Question: I have already seen another similar question in : <URL>
But this solution doesn't work in my plot as I have two-factors boxplots.
This is what I tried:
Here is my data:
'''
> dput(Simp_Shan_Baseline_Grp[1:5,1:20])
structure(list(Datasets = structure(1:5, .Label = c("30001.10001.Visit.1.Baseline.Day.0.1h..",
"30001.10002.Visit.1.Baseline.Day.0.1h..", "30001.10003.Visit.1.Baseline.Day.0.1h..",
"30001.10004.Visit.1.Baseline.Day.0.1h..", "30001.10005.Visit.1.Baseline.Day.0.1h..",
"30001.10006.Visit.1.Baseline.Day.0.1h..", "30004.10001.Visit.1.Baseline.Day.0.1h..",
"30004.10002.Visit.1.Baseline.Day.0.1h..", "30004.10003.Visit.1.Baseline.Day.0.1h..",
"30004.10004.Visit.1.Baseline.Day.0.1h..", "30004.10006.Visit.1.Baseline.Day.0.1h..",
"30004.10007.Visit.1.Baseline.Day.0.1h..", "30004.10008.Visit.1.Baseline.Day.0.1h..",
"30005.10001.Visit.1.Baseline.Day.0.1h..", "30005.10002.Visit.1.Baseline",
"30005.10003.Visit.1.Baseline.Day.0.1h..", "30005.10004.Visit.1.Baseline.Day.0.1h..",
"30005.10005.Visit.1.Baseline.Day.0.1h..", "30005.10006.Visit.1.Baseline.Day.0.1h..",
"30005.10007.Visit.1.Baseline.Day.0.1h..", "30005.10008.Visit.1.Baseline.Day.0.1h..",
"30005.10009.Visit.1.Baseline.Day.0.1h..", "30006.10001.Visit.1.Baseline",
"30006.10002.Visit.1.Baseline", "30007.10001.Visit.1.Baseline.Day.0.1h..",
"30007.10002.Visit.1.Baseline.Day.0.1h..", "30008.10001.Visit.1.Baseline.Day.0.1h..",
"30008.10002.Visit.1.Baseline.Day.0.1h..", "30008.10003.Visit.1.Baseline",
"30008.10004.Visit.1.Baseline", "30008.10005.Visit.1.Baseline.Day.0.1h..",
"30008.10006.Visit.1.Baseline.Day.0.1h..", "30008.10007.Visit.1.Baseline.Day.0.1h..",
"30008.10008.Visit.1.Baseline.Day.0.1h..", "30009.10001.Visit.1.Baseline.Day.0.1h..",
"30009.10002.Visit.1.Baseline.Day.0.1h..", "30009.10003.Visit.1.Baseline.Day.0.1h..",
"30009.10004.Visit.1.Baseline.Day.0.1h..", "30009.10005.Visit.1.Baseline.Day.0.1h..",
"30009.10007.Visit.1.Baseline.Day.0.1h..", "30010.10001.Visit.1.Baseline.Day.0.1h..",
"30010.10002.Visit.1.Baseline.Day.0.1h..", "32005.10001.Visit.1.Baseline.Day.0.1h..",
"33001.10001.Visit.1.Baseline.Day.0.1h..", "33001.10002.Visit.1.Baseline.Day.0.1h..",
"33001.10003.Visit.1.Baseline.Day.0.1h..", "33001.10004.Visit.1.Baseline.Day.0.1h..",
"33001.10005.Visit.1.Baseline.Day.0.1h..", "33001.10006.Visit.1.Baseline.Day.0.1h..",
"33002.10001.Visit.1.Baseline.Day.0.1h..", "33002.10002.Visit.1.Baseline.Day.0.1h..",
"33002.10003.Visit.1.Baseline.Day.0.1h..", "33002.10004.Visit.1.Baseline.Day.0.1h..",
"33004.10001.Visit.1.Baseline.Day.0.1h..", "33005.10001.Visit.1.Baseline",
"33005.10002.Visit.1.Baseline.Day.0.1h..", "33005.10004.Visit.1.Baseline.Day.0.1h..",
"33006.10001.Visit.1.Baseline.Day.0.1h..", "33006.10002.Visit.1.Baseline.Day.0.1h..",
"33006.10003.Visit.1.Baseline.Day.0.1h..", "33006.10005.Unscheduled.Visit.F.Day.0.8h..",
"33006.10006.Visit.1.Baseline.Day.0.1h..", "33009.10001.Visit.1.Baseline.Day.0.1h..",
"33009.10002.Visit.1.Baseline.Day.0.1h..", "33009.10003.Visit.1.Baseline.Day.0.1h..",
"33009.10004.Visit.1.Baseline.Day.0.1h..", "33009.10005.Visit.1.Baseline.Day.0.1h..",
"34003.10001.Visit.1.Baseline.Day.0.1h..", "34003.10002.Visit.1.Baseline.Day.0.1h..",
"34003.10003.Visit.1.Baseline.Day.0.1h..", "34003.10004.Visit.1.Baseline.Day.0.1h..",
"34003.10005.Visit.1.Baseline.Day.0.1h..", "34003.10006.Visit.1.Baseline.Day.0.1h..",
"34003.10007.Visit.1.Baseline.Day.0.1h..", "34003.10008.Visit.1.Baseline.Day.0.1h..",
"34004.10001.Visit.1.Baseline.Day.0.1h..", "34004.10002.Visit.1.Baseline.Day.0.1h..",
"34004.10003.Visit.1.Baseline.Day.0.1h..", "34004.10004.Visit.1.Baseline.Day.0.1h..",
"34004.10005.Visit.1.Baseline", "35104.10001.Visit.1.Baseline.Day.0.1h..",
"35106.10001.Unscheduled.Visit.R.Day.0.7h..", "35107.10001.Visit.1.Baseline.Day.0.1h..",
"35801.10001.Visit.1.Baseline", "35802.10002.Visit.1.Baseline.Day.0.1h..",
"35802.10003.Visit.1.Baseline.Day.0.1h..", "36001.10001.Visit.1.Baseline.Day.0.1h..",
"36001.10002.Visit.1.Baseline.Day.0.1h..", "36004.10003.Visit.1.Baseline.Day.0.1h..",
"36004.10004.Visit.1.Baseline.Day.0.1h..", "36004.10005.Visit.1.Baseline.Day.0.1h..",
"36004.10006.Visit.1.Baseline.Day.0.1h..", "36005.10001.Visit.1.Baseline.Day.0.1h..",
"36007.10001.Visit.1.Baseline.Day.0.1h..", "36008.10001.Visit.1.Baseline.Day.0.1h..",
"36008.10005.Visit.1.Baseline.Day.0.1h..", "36008.10007.Visit.1.Baseline.Day.0.1h..",
"36008.10012.Visit.1.Baseline.Day.0.1h..", "36008.10017.Visit.1.Baseline.Day.0.1h..",
"36008.10018.Visit.1.Baseline.Day.0.1h..", "36008.10020.Visit.1.Baseline.Day.0.1h..",
"36008.10021.Visit.1.Baseline.Day.0.1h..", "36008.10022.Visit.1.Baseline.Day.0.1h..",
"36009.10001.Visit.1.Baseline.Day.0.1h..", "36009.10002.Visit.1.Baseline.Day.0.1h..",
"36009.10003.Visit.1.Baseline.Day.0.1h..", "36009.10004.Visit.1.Baseline.Day.0.1h..",
"36009.10005.Visit.1.Baseline.Day.0.1h..", "36009.10006.Visit.1.Baseline.Day.0.1h..",
"36010.10001.Visit.1.Baseline.Day.0.1h..", "36010.10002.Visit.1.Baseline.Day.0.1h..",
"36010.10003.Visit.1.Baseline.Day.0.1h..", "38501.10001.Visit.1.Baseline.Day.0.1h..",
"38501.10002.Visit.1.Baseline.Day.0.1h..", "38501.10003.Visit.1.Baseline.Day.0.1h..",
"38505.10001.Visit.1.Baseline.Day.0.1h..", "38505.10002.Visit.1.Baseline.Day.0.1h..",
"38506.10001.Visit.1.Baseline.Day.0.1h..", "38506.10002.Visit.1.Baseline.Day.0.1h..",
"38506.10003.Visit.1.Baseline.Day.0.1h..", "38506.10004.Visit.1.Baseline.Day.0.1h..",
"38601.10001.Visit.1.Baseline.Day.0.1h..", "38601.10003.Visit.1.Baseline.Day.0.1h..",
"38601.10004.Visit.1.Baseline.Day.0.1h..", "38601.10006.Visit.1.Baseline.Day.0.1h..",
"38601.10007.Visit.1.Baseline", "38602.10001.Visit.1.Baseline.Day.0.1h..",
"38602.10002.Visit.1.Baseline.Day.0.1h..", "38603.10002.Visit.1.Baseline.Day.0.1h..",
"38603.10003.Visit.1.Baseline.Day.0.1h..", "39001.10001.Visit.1.Baseline",
"39001.10002.Visit.1.Baseline", "39001.10003.Visit.1.Baseline",
"39001.10004.Visit.1.Baseline.Day.0.1h..", "39001.10005.Visit.1.Baseline",
"39001.10006.Visit.1.Baseline.Day.0.1h..", "39001.10007.Visit.1.Baseline",
"39001.10008.Visit.1.Baseline", "39001.10009.Visit.1.Baseline",
"39001.10010.Visit.1.Baseline.Day.0.1h..", "39002.10001.Visit.1.Baseline.Day.0.1h..",
"39003.10001.Visit.1.Baseline", "39004.10001.Visit.1.Baseline.Day.0.1h..",
"39004.10002.Visit.1.Baseline.Day.0.1h..", "39004.10003.Visit.1.Baseline.Day.0.1h..",
"39005.10001.Visit.1.Baseline.Day.0.1h..", "39005.10002.Visit.1.Baseline.Day.0.1h..",
"39006.10001.Visit.1.Baseline.Day.0.1h..", "39006.10002.Visit.1.Baseline.Day.0.1h..",
"39006.10003.Visit.1.Baseline.Day.0.1h..", "39006.10004.Visit.1.Baseline.Day.0.1h..",
"39006.10005.Visit.1.Baseline.Day.0.1h..", "39006.10006.Visit.1.Baseline.Day.0.1h..",
"39007.10001.Visit.1.Baseline.Day.0.1h..", "39007.10002.Visit.1.Baseline.Day.0.1h..",
"39007.10003.Visit.1.Baseline.Day.0.1h..", "39010.10001.Visit.1.Baseline.Day.0.1h..",
"40001.10002.Visit.1.Baseline.Day.0.1h..", "40001.10003.Visit.1.Baseline.Day.0.1h..",
"40001.10005.Visit.1.Baseline", "40001.10006.Visit.1.Baseline",
"40001.10007.Visit.1.Baseline", "40001.10011.Visit.1.Baseline.Day.0.1h..",
"40001.10013.Visit.1.Baseline", "40001.10014.Visit.1.Baseline",
"40001.10015.Visit.1.Baseline.Day.0.1h..", "40001.10016.Visit.1.Baseline.Day.0.1h..",
"40001.10017.Visit.1.Baseline.Day.0.1h..", "40001.10019.Visit.1.Baseline.Day.0.1h..",
"40002.10001.Visit.1.Baseline.Day.0.1h..", "40002.10002.Visit.1.Baseline.Day.0.1h..",
"40002.10003.Visit.1.Baseline", "40002.10004.Visit.1.Baseline.Day.0.1h..",
"40002.10005.Visit.1.Baseline", "40002.10006.Visit.1.Baseline",
"40002.10007.Visit.1.Baseline.Day.0.1h..", "40002.10008.Visit.1.Baseline",
"40002.10009.Visit.1.Baseline.Day.0.1h..", "40002.10010.Visit.1.Baseline",
"40002.10012.Visit.1.Baseline", "40002.10013.Visit.1.Baseline.Day.0.1h..",
"40002.10014.Visit.1.Baseline", "40002.10015.Visit.1.Baseline.Day.0.1h..",
"40002.10016.Visit.1.Baseline", "40002.10017.Visit.1.Baseline",
"40003.10001.Visit.1.Baseline.Day.0.1h..", "40003.10002.Visit.1.Baseline.Day.0.1h..",
"40003.10003.Visit.1.Baseline.Day.0.1h..", "40003.10004.Visit.1.Baseline.Day.0.1h..",
"40003.10005.Visit.1.Baseline.Day.0.1h..", "40003.10006.Visit.1.Baseline",
"40003.10007.Visit.1.Baseline.Day.0.1h..", "40003.10008.Visit.1.Baseline.Day.0.1h..",
"40003.10009.Visit.1.Baseline", "40003.10010.Visit.1.Baseline.Day.0.1h..",
"40003.10011.Visit.1.Baseline.Day.0.1h..", "40003.10012.Visit.1.Baseline.Day.0.1h..",
"40003.10013.Visit.1.Baseline", "40003.10014.Visit.1.Baseline.Day.0.1h..",
"40003.10015.Visit.1.Baseline.Day.0.1h..", "40003.10016.Visit.1.Baseline.Day.0.1h..",
"41001.10001.Visit.1.Baseline.Day.0.1h..", "41001.10002.Visit.1.Baseline.Day.0.1h..",
"41001.10003.Visit.1.Baseline.Day.0.1h..", "41002.10001.Visit.1.Baseline.Day.0.1h..",
"41004.10001.Visit.1.Baseline.Day.0.1h..", "42001.10001.Visit.1.Baseline.Day.0.1h..",
"42001.10002.Visit.1.Baseline.Day.0.1h..", "42001.10004.Visit.1.Baseline.Day.0.1h..",
"42001.10005.Visit.1.Baseline.Day.0.1h..", "42001.10006.Visit.1.Baseline.Day.0.1h..",
"42001.10007.Visit.1.Baseline.Day.0.1h..", "42001.10008.Visit.1.Baseline.Day.0.1h..",
"42002.10001.Visit.1.Baseline.Day.0.1h..", "42002.10002.Visit.1.Baseline.Day.0.1h..",
"42002.10003.Visit.1.Baseline", "42002.10004.Visit.1.Baseline.Day.0.1h..",
"42003.10001.Visit.1.Baseline.Day.0.1h..", "42003.10002.Visit.1.Baseline.Day.0.1h..",
"42003.10004.Visit.1.Baseline.Day.0.1h..", "42004.10001.Visit.1.Baseline",
"42004.10002.Visit.1.Baseline", "42004.10003.Visit.1.Baseline.Day.0.1h..",
"42004.10004.Visit.1.Baseline.Day.0.1h..", "42005.10001.Visit.1.Baseline.Day.0.1h..",
"42005.10002.Visit.1.Baseline.Day.0.1h..", "42005.10003.Unscheduled.Visit.R.Day.0.7h..",
"42005.10004.Visit.1.Baseline.Day.0.1h..", "42005.10005.Visit.1.Baseline.Day.0.1h..",
"42005.10006.Visit.1.Baseline", "42005.10007.Visit.1.Baseline.Day.0.1h..",
"42005.10008.Visit.1.Baseline.Day.0.1h..", "43001.10001.Visit.1.Baseline.Day.0.1h..",
"43002.10001.Visit.1.Baseline.Day.0.1h..", "43002.10002.Visit.1.Baseline.Day.0.1h..",
"43003.10001.Visit.1.Baseline", "44003.10001.Visit.1.Baseline",
"44005.10002.Visit.1.Baseline.Day.0.1h..", "44005.10003.Visit.1.Baseline.Day.0.1h..",
"44008.10006.Visit.1.Baseline.Day.0.1h..", "44008.10009.Visit.1.Baseline.Day.0.1h..",
"44008.10011.Visit.1.Baseline", "44008.10013.Visit.1.Baseline",
"45004.10001.Visit.1.Baseline.Day.0.1h..", "45004.10003.Visit.1.Baseline",
"46001.10001.Visit.1.Baseline.Day.0.1h..", "46001.10002.Visit.1.Baseline.Day.0.1h..",
"46001.10003.Visit.1.Baseline.Day.0.1h..", "46001.10004.Visit.1.Baseline.Day.0.1h..",
"46001.10005.Visit.1.Baseline.Day.0.1h..", "46002.10001.Visit.1.Baseline.Day.0.1h..",
"46002.10003.Visit.1.Baseline.Day.0.1h..", "46004.10001.Visit.1.Baseline.Day.0.1h..",
"46005.10001.Visit.1.Baseline.Day.0.1h..", "46005.10003.Visit.1.Baseline.Day.0.1h..",
"48002.10001.Visit.1.Baseline.Day.0.1h..", "48002.10002.Visit.1.Baseline.Day.0.1h..",
"48003.10001.Visit.1.Baseline.Day.0.1h..", "48003.10002.Visit.1.Baseline.Day.0.1h..",
"48003.10003.Visit.1.Baseline.Day.0.1h..", "48003.10004.Visit.1.Baseline.Day.0.1h..",
"48004.10001.Visit.1.Baseline.Day.0.1h..", "48004.10003.Visit.1.Baseline.Day.0.1h..",
"48004.10005.Visit.1.Baseline", "48004.10006.Visit.1.Baseline.Day.0.1h..",
"48004.10007.Visit.1.Baseline.Day.0.1h..", "48004.10008.Visit.1.Baseline.Day.0.1h..",
"48004.10009.Visit.1.Baseline.Day.0.1h..", "48004.10011.Visit.1.Baseline.Day.0.1h..",
"48004.10012.Visit.1.Baseline.Day.0.1h..", "48004.10014.Visit.1.Baseline.Day.0.1h..",
"48004.10017.Visit.1.Baseline.Day.0.1h..", "48004.10018.Visit.1.Baseline.Day.0.1h..",
"48004.10019.Visit.1.Baseline.Day.0.1h..", "48004.10020.Visit.1.Baseline.Day.0.1h..",
"48004.10021.Visit.1.Baseline.Day.0.1h..", "48004.10022.Visit.1.Baseline.Day.0.1h..",
"48004.10023.Visit.1.Baseline.Day.0.1h..", "48008.10001.Visit.1.Baseline.Day.0.1h..",
"48008.10002.Visit.1.Baseline.Day.0.1h..", "48011.10001.Visit.1.Baseline.Day.0.1h..",
"48011.10002.Visit.1.Baseline", "48012.10002.Visit.1.Baseline.Day.0.1h..",
"48012.10004.Visit.1.Baseline.Day.0.1h..", "48012.10005.Visit.1.Baseline.Day.0.1h..",
"49001.10001.Unscheduled.Visit.R.Day.0.7h..", "49001.10002.Visit.1.Baseline.Day.0.1h..",
"49006.10002.Visit.1.Baseline.Day.0.1h..", "49006.10003.Visit.1.Baseline.Day.0.1h..",
"49006.10006.Visit.1.Baseline", "49006.10007.Visit.1.Baseline.Day.0.1h..",
"49006.10008.Visit.1.Baseline.Day.0.1h..", "49006.10009.Visit.1.Baseline.Day.0.1h..",
"49008.10001.Visit.1.Baseline.Day.0.1h..", "49008.10002.Visit.1.Baseline.Day.0.1h..",
"49008.10003.Visit.1.Baseline.Day.0.1h..", "49011.10001.Visit.1.Baseline.Day.0.1h..",
"49011.10002.Visit.1.Baseline.Day.0.1h..", "49011.10003.Visit.1.Baseline.Day.0.1h..",
"49012.10001.Visit.1.Baseline.Day.0.1h..", "49016.10002.Visit.1.Baseline.Day.0.1h..",
"70001.10001.Visit.1.Baseline.Day.0.1h..", "70001.10002.Visit.1.Baseline.Day.0.1h..",
"70001.10003.Visit.1.Baseline.Day.0.1h..", "70001.10004.Visit.1.Baseline.Day.0.1h..",
"70001.10005.Visit.1.Baseline.Day.0.1h..", "70001.10006.Visit.1.Baseline.Day.0.1h..",
"70001.10007.Visit.1.Baseline.Day.0.1h..", "70001.10008.Visit.1.Baseline.Day.0.1h..",
"70003.10001.Visit.1.Baseline.Day.0.1h..", "70003.10002.Visit.1.Baseline.Day.0.1h..",
"70003.10003.Visit.1.Baseline.Day.0.1h..", "70003.10004.Visit.1.Baseline.Day.0.1h..",
"70003.10005.Visit.1.Baseline.Day.0.1h..", "70003.10006.Visit.1.Baseline.Day.0.1h..",
"90002.10001.Visit.1.Baseline.Day.0.1h..", "90003.10001.Visit.1.Baseline.Day.0.1h..",
"90003.10002.Visit.1.Baseline.Day.0.1h..", "90003.10003.Visit.1.Baseline.Day.0.1h..",
"90003.10004.Visit.1.Baseline.Day.0.1h..", "90005.10001.Visit.1.Baseline.Day.0.1h..",
"90005.10002.Visit.1.Baseline.Day.0.1h.."), class = "factor"),
Simp = c(0.562967424, 0.771395613, 0.720549673, 0.520301987,
0.498477511), Day = structure(c(1L, 1L, 1L, 1L, 1L), .Label = "D0", class = "factor"),
Visit = structure(c(2L, 2L, 2L, 2L, 2L), .Label = c("U",
"V1"), class = "factor"), Group = structure(c(1L, 1L, 1L,
1L, 1L), .Label = "1_", class = "factor"), Timepoints = structure(c(1L,
1L, 1L, 1L, 1L), .Label = "1_D0", class = "factor"), Total.Sequence = c(16038L,
24250L, 13939L, 28722L, 19665L), specnumber = c(49L, 33L,
29L, 20L, 20L), Shan = c(1.237756795, 1.670299627, 1.617010117,
0.985164005, 0.960982468), TREATMENT = structure(c(2L, 1L,
1L, 1L, 1L), .Label = c("FIDAXOMICIN", "VANCOMYCIN"), class = "factor"),
SUBJID = c(3e+09, 3e+09, 3e+09, 3e+09, 3e+09), ARM = structure(c(2L,
1L, 1L, 1L, 1L), .Label = c("FIDAXOMICIN", "VANCOMYCIN"), class = "factor"),
TRT01PN = c(2L, 1L, 1L, 1L, 1L), SAFFL = structure(c(2L,
2L, 2L, 2L, 2L), .Label = c("N", "Y"), class = "factor"),
MFASFL = structure(c(2L, 2L, 2L, 2L, 2L), .Label = c("N",
"Y"), class = "factor"), MEASFL = structure(c(2L, 2L, 2L,
1L, 2L), .Label = c("N", "Y"), class = "factor"), SEX = structure(c(1L,
1L, 2L, 1L, 1L), .Label = c("F", "M"), class = "factor"),
AGE = c(86L, 76L, 60L, 83L, 85L), CRFL1 = structure(c(1L,
1L, 1L, 2L, 1L), .Label = c("Y", "N"), class = c("ordered",
"factor")), CRFL1_VF_YN = structure(c(4L, 1L, 2L, 1L, 2L), .Label = c("FIDAXOMICIN_N",
"FIDAXOMICIN_Y", "VANCOMYCIN_N", "VANCOMYCIN_Y"), class = "factor")), .Names = c("Datasets",
"Simp", "Day", "Visit", "Group", "Timepoints", "Total.Sequence",
"specnumber", "Shan", "TREATMENT", "SUBJID", "ARM", "TRT01PN",
"SAFFL", "MFASFL", "MEASFL", "SEX", "AGE", "CRFL1", "CRFL1_VF_YN"
), row.names = c(NA, 5L), class = "data.frame")
> head(Simp_Shan_Baseline_Grp[1:5,1:20])
Datasets Simp Day Visit Group
1 30001.10001.Visit.1.Baseline.Day.0.1h.. <PHONE> D0 V1 1_
2 30001.10002.Visit.1.Baseline.Day.0.1h.. <PHONE> D0 V1 1_
3 30001.10003.Visit.1.Baseline.Day.0.1h.. <PHONE> D0 V1 1_
4 30001.10004.Visit.1.Baseline.Day.0.1h.. <PHONE> D0 V1 1_
5 30001.10005.Visit.1.Baseline.Day.0.1h.. <PHONE> D0 V1 1_
Timepoints Total.Sequence specnumber Shan TREATMENT SUBJID
1 1_D0 16038 49 <PHONE> VANCOMYCIN 3e+09
2 1_D0 24250 33 <PHONE> FIDAXOMICIN 3e+09
3 1_D0 13939 29 <PHONE> FIDAXOMICIN 3e+09
4 1_D0 28722 20 <PHONE> FIDAXOMICIN 3e+09
5 1_D0 19665 20 <PHONE> FIDAXOMICIN 3e+09
ARM TRT01PN SAFFL MFASFL MEASFL SEX AGE CRFL1 CRFL1_VF_YN
1 VANCOMYCIN 2 Y Y Y F 86 Y VANCOMYCIN_Y
2 FIDAXOMICIN 1 Y Y Y F 76 Y FIDAXOMICIN_N
3 FIDAXOMICIN 1 Y Y Y M 60 Y FIDAXOMICIN_Y
4 FIDAXOMICIN 1 Y Y N F 83 N FIDAXOMICIN_N
5 FIDAXOMICIN 1 Y Y Y F 85 Y FIDAXOMICIN_Y
'''
Now the boxplot I tried:
'''
ggplot(data = Simp_Shan_Baseline_Grp, aes(x=CRFL1, y=Shan)) + geom_boxplot(aes(fill=TREATMENT)) + stat_summary(fun.data = give.n, geom = "text", fun.y = median,
'''

As you see only two factors as Y/N has been added. But I need count for each box.
Further Yes I have tried moving the aesthetics in ggplot solves the problem. Now I have used the code 'ggplot(data = Simp_Shan_Baseline_Grp, aes(x=CRFL1, y=Shan, colour = factor(TREATMENT))) + geom_boxplot() + stat_summary(fun.data = give.n, geom = "text", fun.y = median, position = position_dodge(width = 0.75))'.
Now the resulting plot looks like:
<URL> I don't manage to get fill colour boxes. Like my previous image.
Ideally I like to have fill colour and text in black for each box.
Can anybody please help me?
Thank you,
Mitra
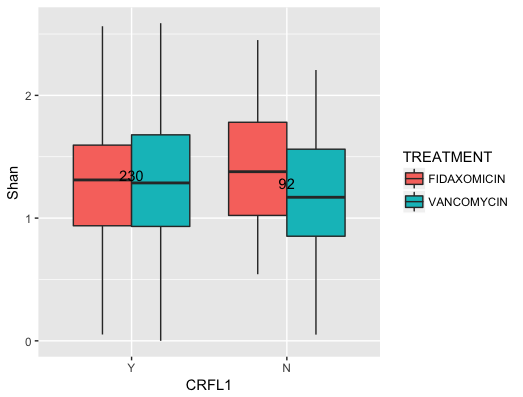
Answer: You could use the following code
'''
# load lib
library(ggplot2)
library(dplyr)
# define UDF give.n
give.n <- function(x){
return(c(y = median(x)*1.05, label = length(x)))
# experiment with the multiplier to find the perfect position
}
## some playing around with the original data
## if not changed it gives a very limited output
## first select only needed columns
Simp_Shan_Baseline_Grp2 <- Simp_Shan_Baseline_Grp %>%
select(CRFL1, Shan, TREATMENT)
## then duplicate data given, and change some values
Simp_Shan_Baseline_Grp2 <- rbind(Simp_Shan_Baseline_Grp2, Simp_Shan_Baseline_Grp2)
Simp_Shan_Baseline_Grp2$CRFL1 <- factor(rep(c("Y", "N"), 5))
Simp_Shan_Baseline_Grp2$TREATMENT[3] <- "VANCOMYCIN"
Simp_Shan_Baseline_Grp2$TREATMENT[8] <- "VANCOMYCIN"
# shift the fill-aes to the initial ggplot call
# add position adjustment
ggplot(data = Simp_Shan_Baseline_Grp2, aes(x=CRFL1, y=Shan, fill=TREATMENT)) +
geom_boxplot() +
stat_summary(fun.data = give.n, geom = "text", fun.y = median,
position = position_dodge(width = .750) )
'''
This yields the following plot:
<URL>